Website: walmart
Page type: receipt
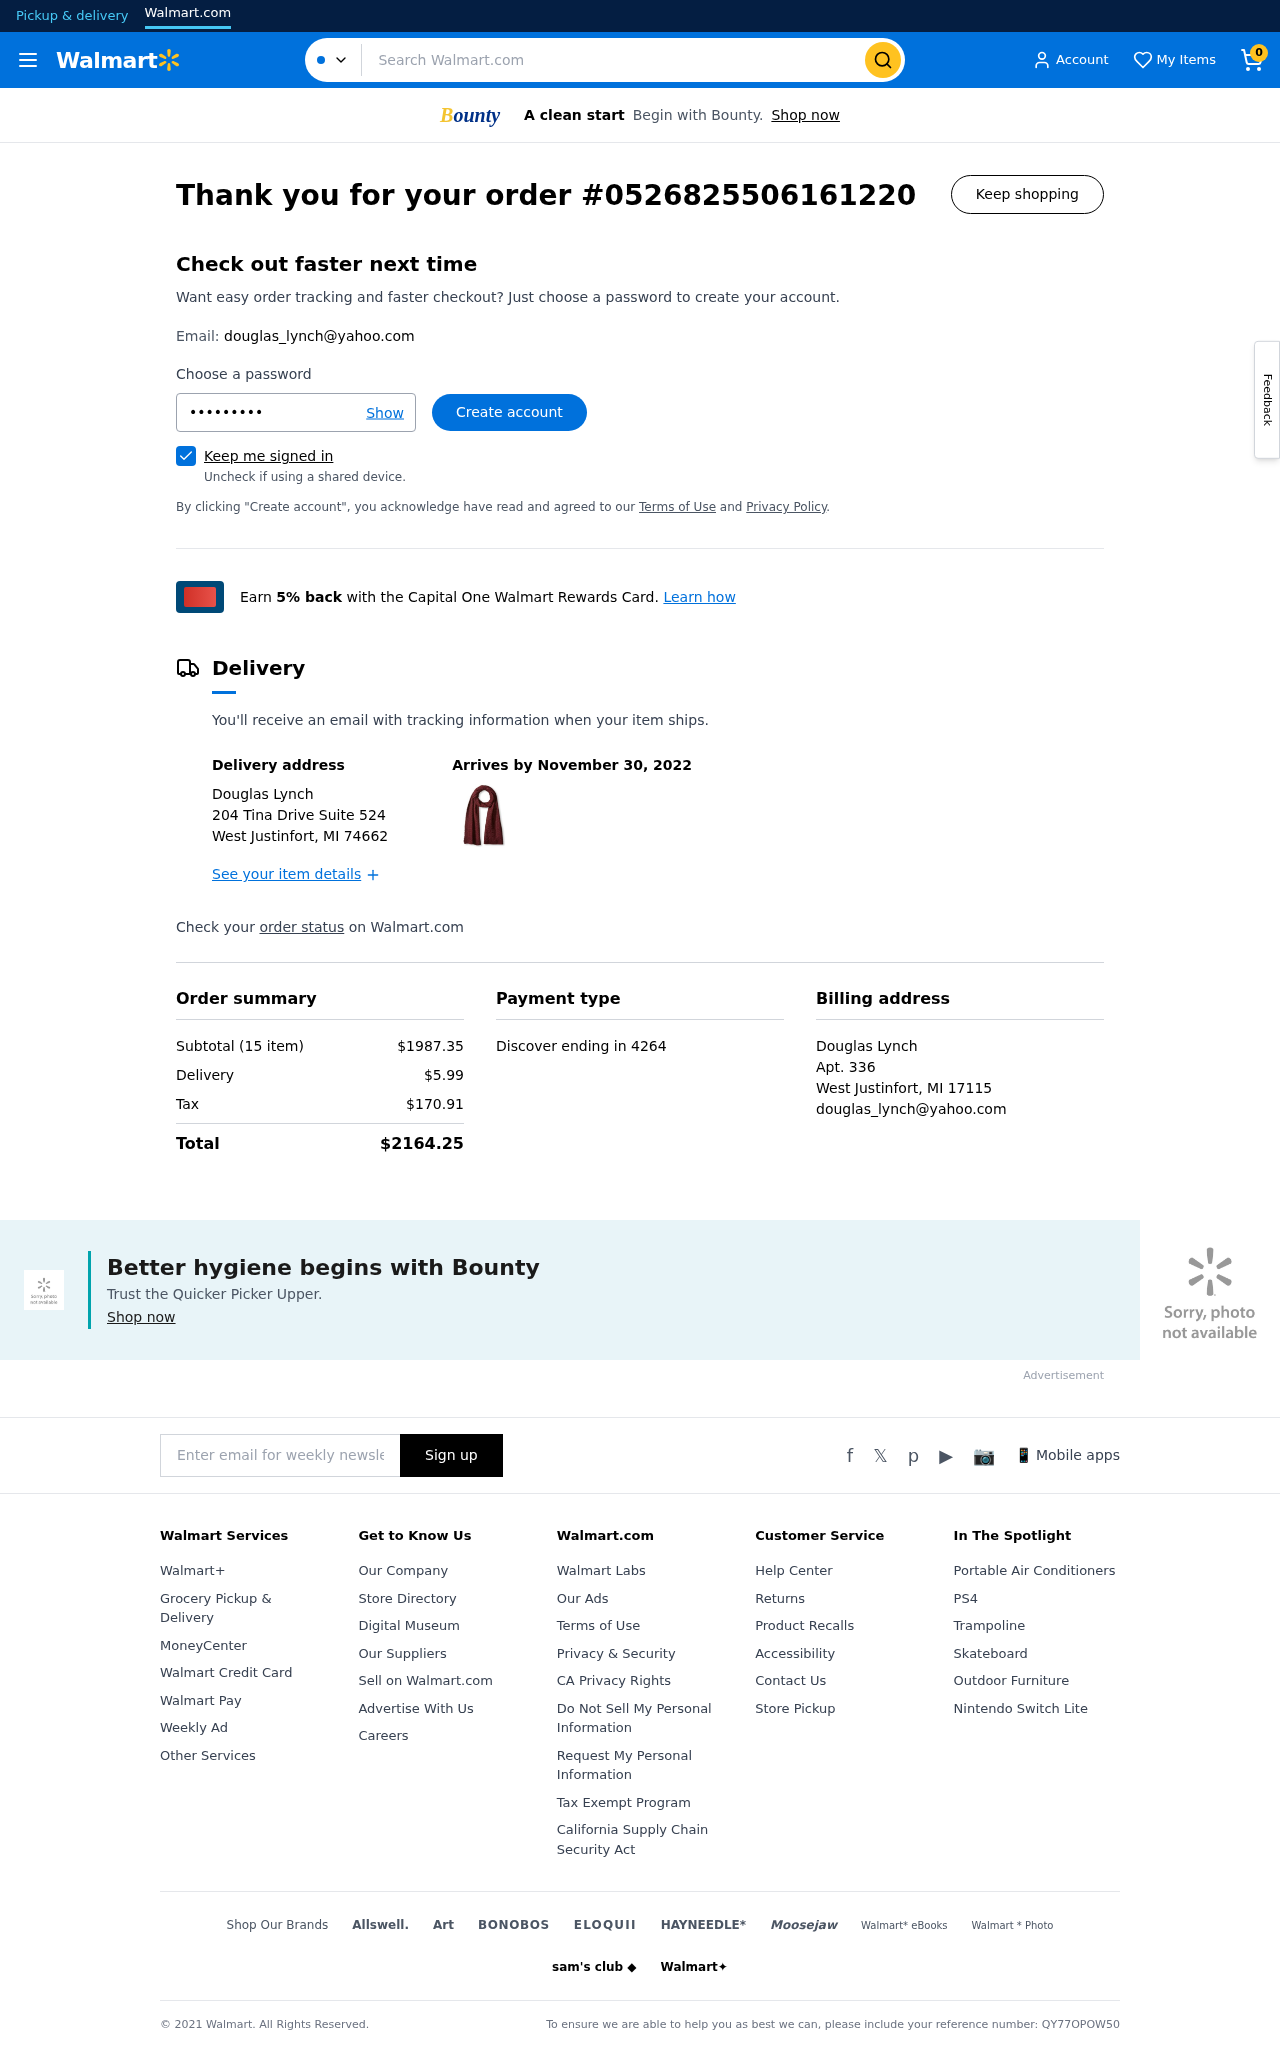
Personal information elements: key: PII_CARD_LAST4
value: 4264
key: PII_CARD_TYPE
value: Discover
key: PII_CITY_STATE_ZIP
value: West Justinfort, MI 74662
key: PII_CITY_STATE_ZIP2
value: West Justinfort, MI 17115
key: PII_EMAIL
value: douglas_lynch@yahoo.com
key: PII_EMAIL2
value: douglas_lynch@yahoo.com
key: PII_FULLNAME
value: Douglas Lynch
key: PII_FULLNAME2
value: Douglas Lynch
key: PII_STREET
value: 204 Tina Drive Suite 524
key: PII_STREET2
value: Apt. 336
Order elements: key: ORDER_NUM_ITEMS
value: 0
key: ORDER_ID
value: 0526825506161220
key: ORDER_DELIVERY_DATE
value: November 30, 2022
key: ORDER_NUM_ITEMS
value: Subtotal (15 item)
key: ORDER_SUBTOTAL
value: $1987.35
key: ORDER_SHIPPING_COST
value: $5.99
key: ORDER_TAX
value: $170.91
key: ORDER_TOTAL
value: $2164.25
Search elements: key: HEADER_SEARCH
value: Search Walmart.com